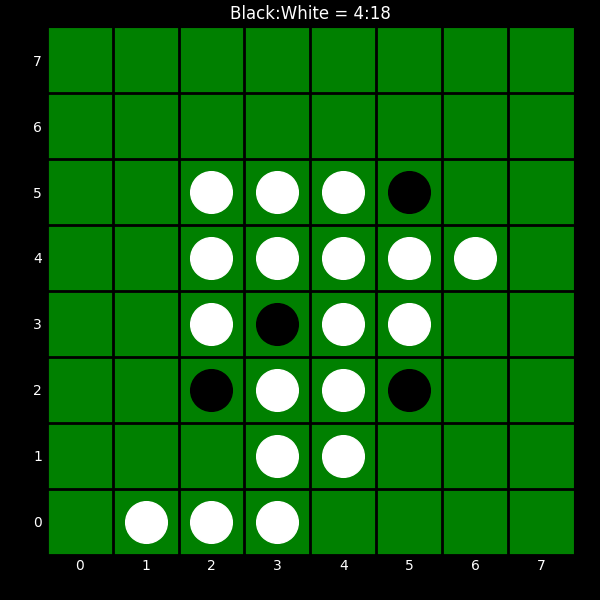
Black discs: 4
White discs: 18